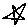
Label: star